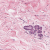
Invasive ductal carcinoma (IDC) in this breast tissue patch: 0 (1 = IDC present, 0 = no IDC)